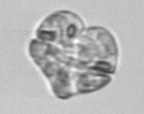
Label: Karenia